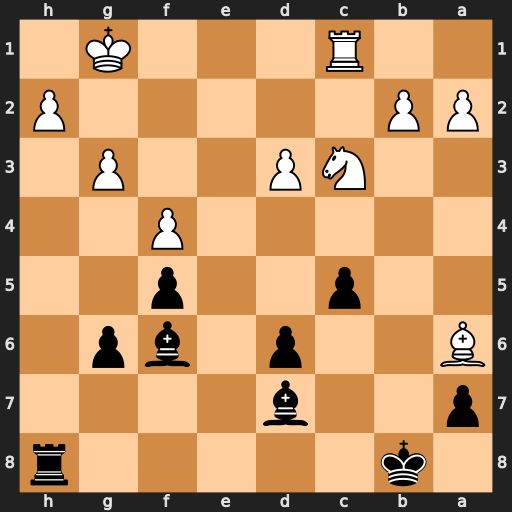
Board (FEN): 1k5r/p2b4/B2p1bp1/2p2p2/5P2/2NP2P1/PP5P/2R3K1
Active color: b
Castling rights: -
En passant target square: -
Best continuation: Bd4+ Kf1 Rxh2